Field crop: maize
Growth stage: 2
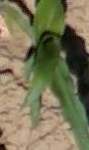
Species: maize